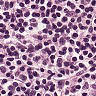
Metastatic tissue present: no